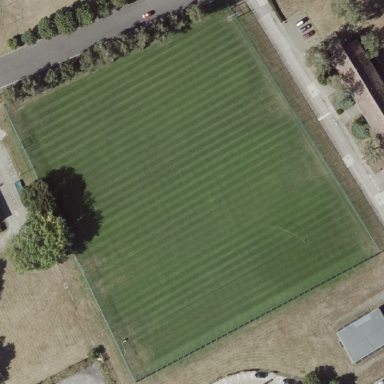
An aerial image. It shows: Grass pitch used for soccer.